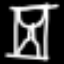
Label: hourglass